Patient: sex M, age 76
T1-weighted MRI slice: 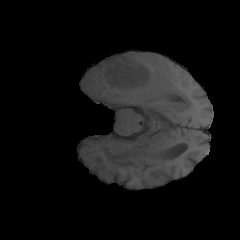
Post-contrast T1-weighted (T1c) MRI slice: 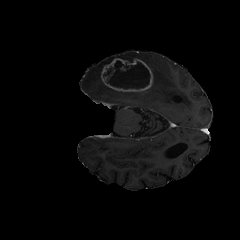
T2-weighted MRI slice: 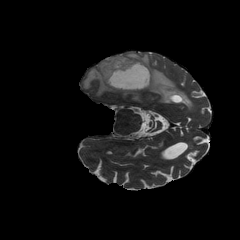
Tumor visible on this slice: yes
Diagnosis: Glioblastoma, IDH-wildtype
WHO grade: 4